Question: I'm trying to overlap some text fields with transparency over a background that also has transparency, the problem is that the text fields appear opaque, as if they had no transparency applied, how can I manage for both the field and background to appear with a certain transparency?
This is the div that contains everything:
'''
#wrapper {
width: 940px;
margin: 0 auto;
background: rgba(0, 0, 0, 0.6);
}
'''
And this is my input field:
'''
input[type=text] {
-webkit-border-radius: 5px;
-moz-border-radius: 5px;
border-radius: 5px;
height: 30px;
padding-top: 5px;
background: rgba(0, 0, 0, 0.8);
color: white;
border: 1px solid black;
}
'''
This is how it looks:

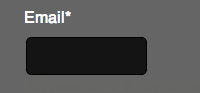
Answer: Your code seems to be working great, it just doesn't look all that transparent as the .8 transparency of the black background creates a dark grey which perhaps you aren't quite distinguishing from fully opaque. If you want to check this on your local copy, apply a basic background image (e.g. <URL> and you should be able to just about see it below your wrapper and input field.

EDIT: If you're looking to reduce the "black on black" effect, you might want to just reduce the opacity of the 'rgba' - so something more like rgba(0, 0, 0, 0.5) for example. If not this, changing the colour of the base RBG colour might help you out here. It's one of those things you probably just want to play with and tweak.